Field crop: maize
Growth stage: 2
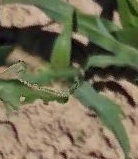
Species: maize